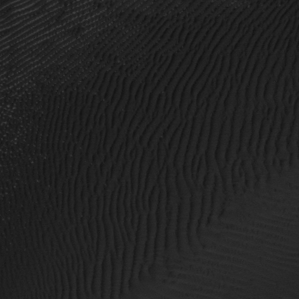
Label: frost